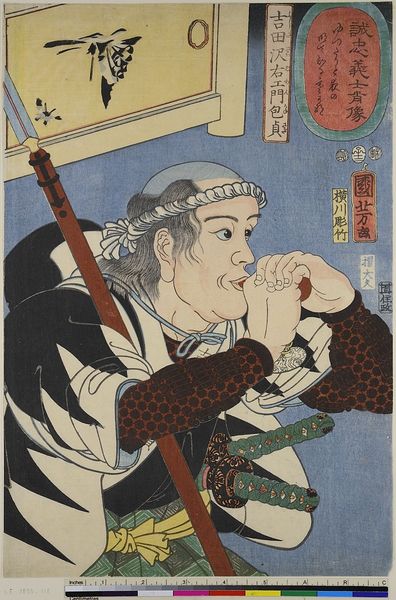
Titel: Yoshida Sawaemon Kanesada, aus der Serie: Bilder der aufrichtig treuen Krieger
Künstler: Utagawa Kuniyoshi
Standort: Hamburg
Institution: Museum für Kunst und Gewerbe Hamburg
Schlagwörter: portrait, person, holzschnitt, lanze, druckgraphik, druckgrafik, soldat, krieger, ereignis, zeit, farbholzschnitt, situation, ereignisbild, samurai, edo, historische, reproduktionen, druckerzeugnisse, porträt, persönlichkeit, hüftbild, soldatenleben, ukiyo